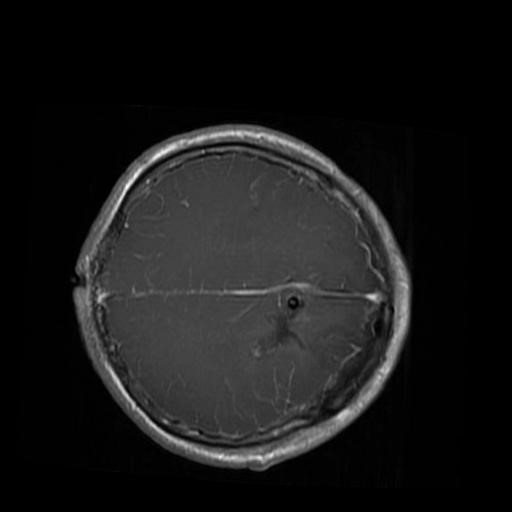
Label: brain_glioma